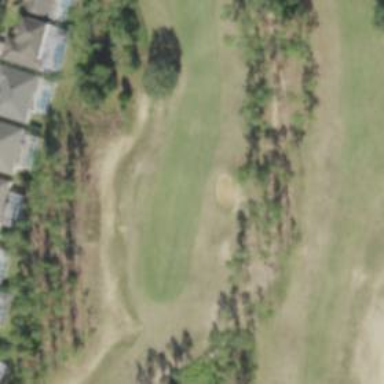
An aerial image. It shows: Golf hole.